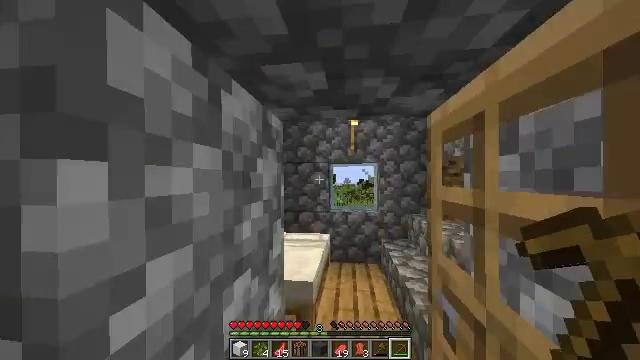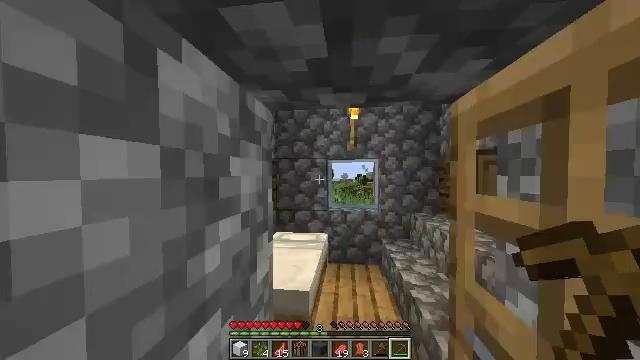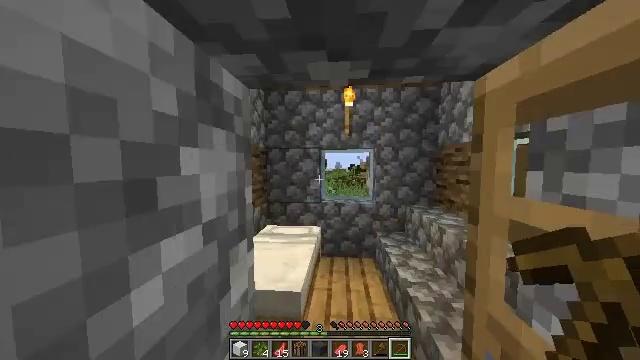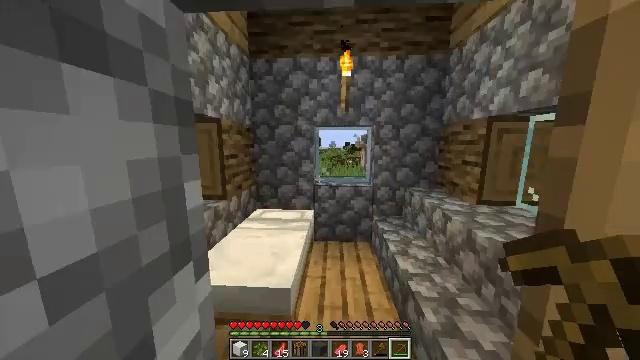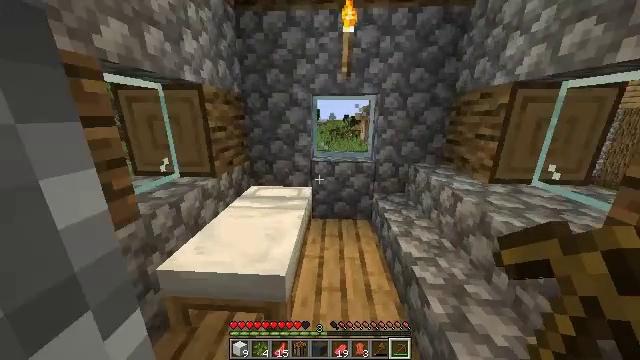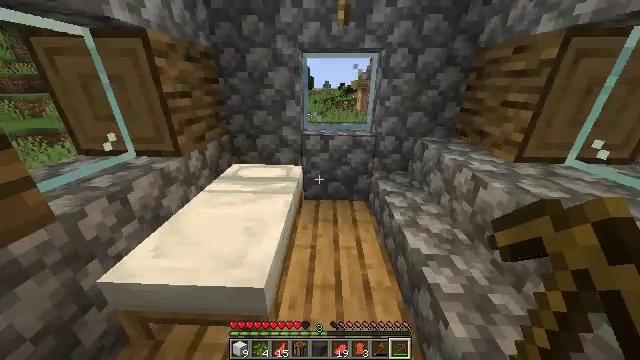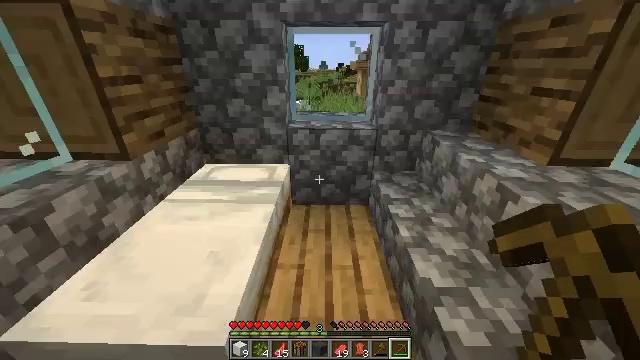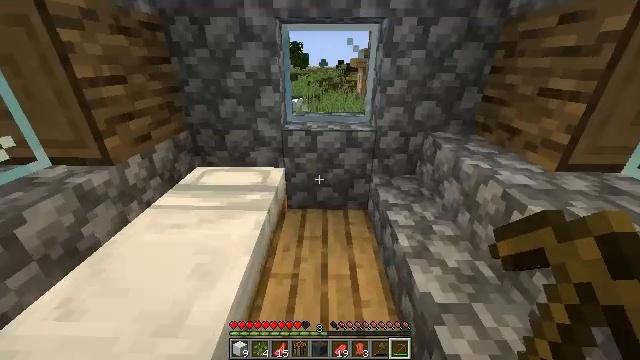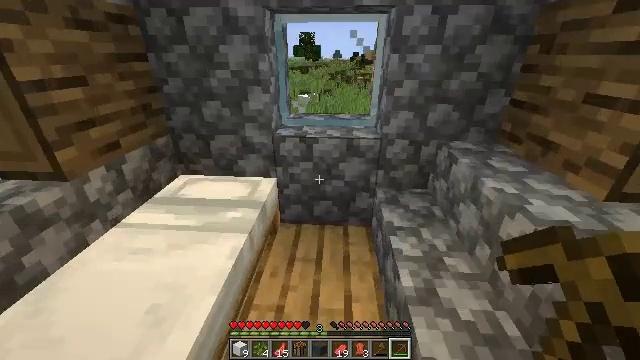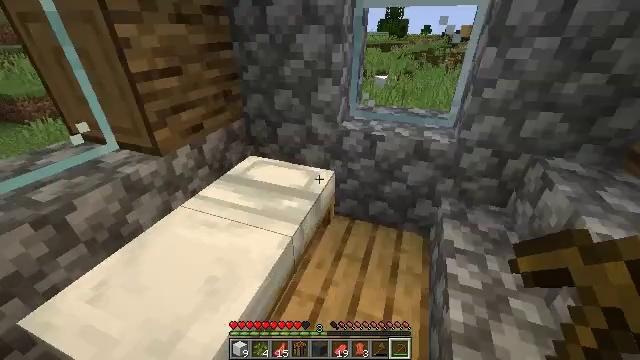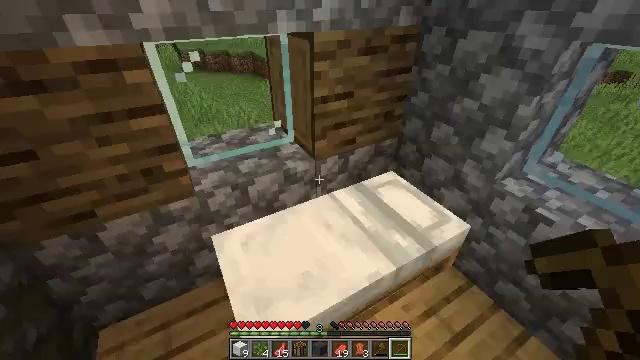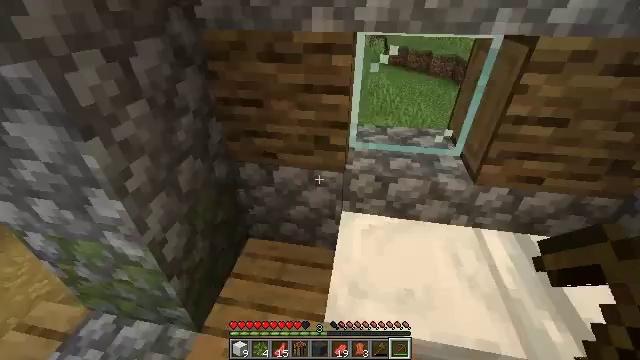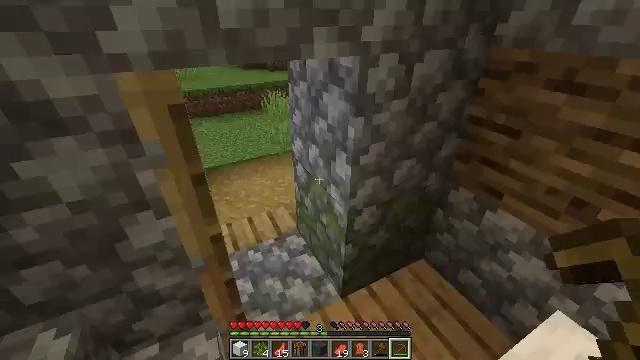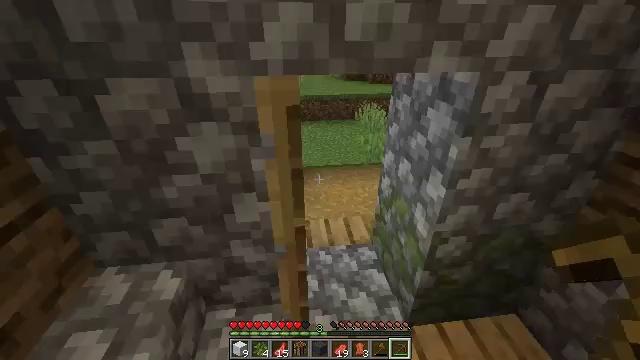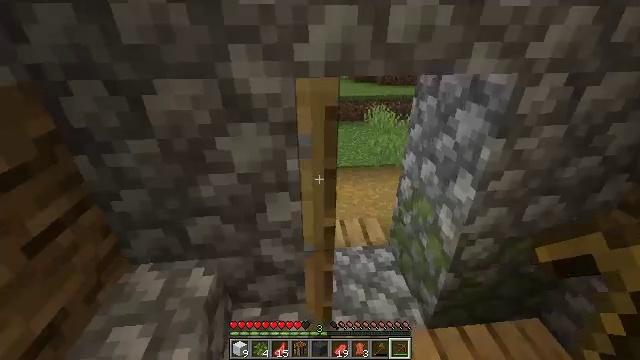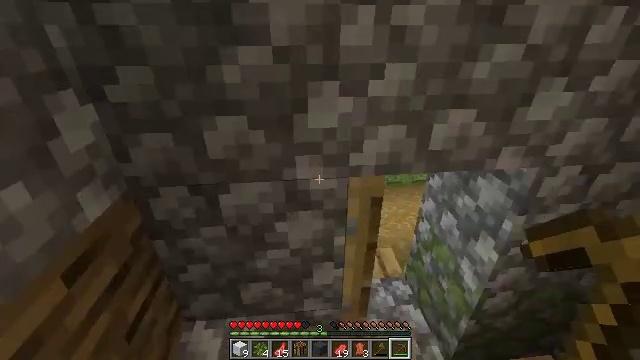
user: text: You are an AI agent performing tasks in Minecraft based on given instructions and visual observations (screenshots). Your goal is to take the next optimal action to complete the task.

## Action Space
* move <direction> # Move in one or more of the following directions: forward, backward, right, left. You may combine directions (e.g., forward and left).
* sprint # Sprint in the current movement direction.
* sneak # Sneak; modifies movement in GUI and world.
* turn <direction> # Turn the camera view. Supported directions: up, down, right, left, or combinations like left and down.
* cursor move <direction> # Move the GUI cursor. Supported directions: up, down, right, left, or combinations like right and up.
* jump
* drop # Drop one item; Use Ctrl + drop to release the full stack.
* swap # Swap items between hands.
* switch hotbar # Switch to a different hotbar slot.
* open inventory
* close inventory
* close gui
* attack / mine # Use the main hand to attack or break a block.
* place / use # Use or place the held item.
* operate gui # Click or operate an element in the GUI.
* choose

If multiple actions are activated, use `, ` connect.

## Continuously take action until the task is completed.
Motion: motion action
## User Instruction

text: Mine the white bed.
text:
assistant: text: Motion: move forward, turn down
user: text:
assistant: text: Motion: move forward, turn right and down
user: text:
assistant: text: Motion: move forward, turn right and down
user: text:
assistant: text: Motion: move forward, turn down
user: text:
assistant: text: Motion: move forward, turn right and down
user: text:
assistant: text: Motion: move forward and move right, turn down
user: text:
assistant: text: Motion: move forward and move right
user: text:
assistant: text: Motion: move forward and move right, turn left
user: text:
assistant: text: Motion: move forward and move right, turn left and down
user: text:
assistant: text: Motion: turn left and down
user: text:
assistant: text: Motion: turn left
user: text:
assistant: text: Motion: turn left and up
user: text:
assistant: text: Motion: move left, turn left and up
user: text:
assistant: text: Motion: move left, turn left
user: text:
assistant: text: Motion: move forward and move left
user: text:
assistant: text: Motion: move forward and move left, turn up
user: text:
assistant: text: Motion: move forward, turn right and up
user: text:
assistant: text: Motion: move forward, turn right and up
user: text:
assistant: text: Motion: move forward, turn right and up
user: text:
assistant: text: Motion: move forward and move right, turn right and up
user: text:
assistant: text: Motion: move forward and move right
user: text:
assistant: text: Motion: move forward and move right
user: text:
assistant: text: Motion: move forward and move right, turn left
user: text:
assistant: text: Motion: move forward and move right, turn left
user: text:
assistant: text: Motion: move forward and move right, turn left
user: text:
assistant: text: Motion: move forward and move right, turn left
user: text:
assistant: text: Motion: move forward, turn left
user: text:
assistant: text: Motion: move forward, turn left
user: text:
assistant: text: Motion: move forward, turn left
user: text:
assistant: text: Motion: move forward and move left, turn left